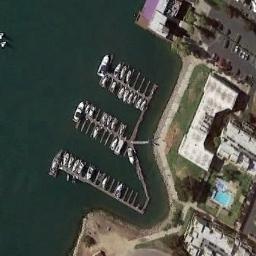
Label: harbor